Field crop: tomato
Growth stage: 1
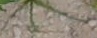
Species: cyperus